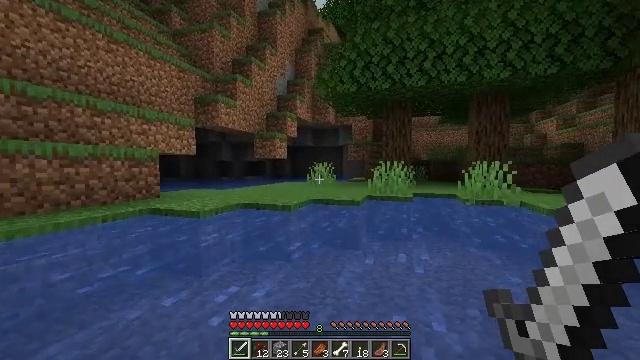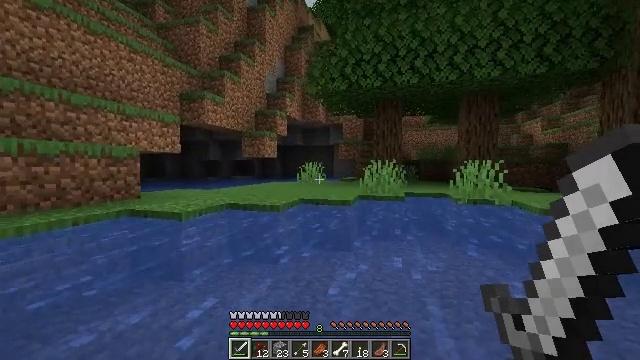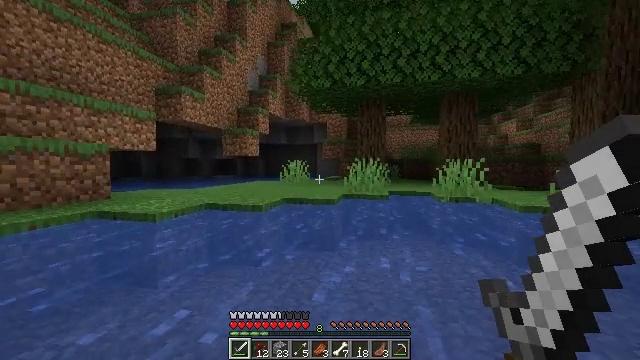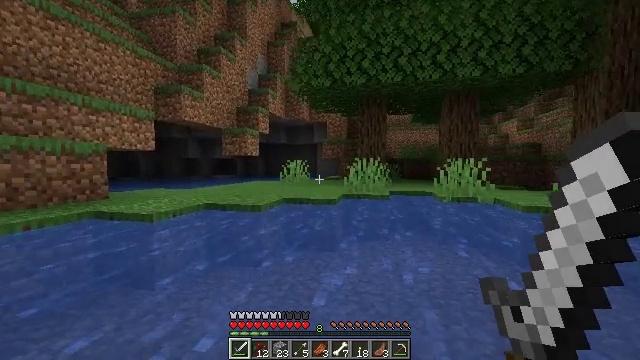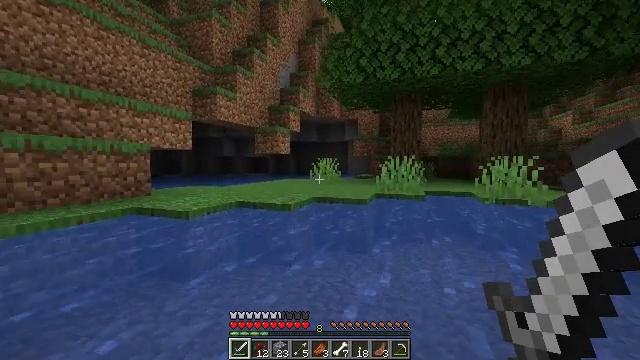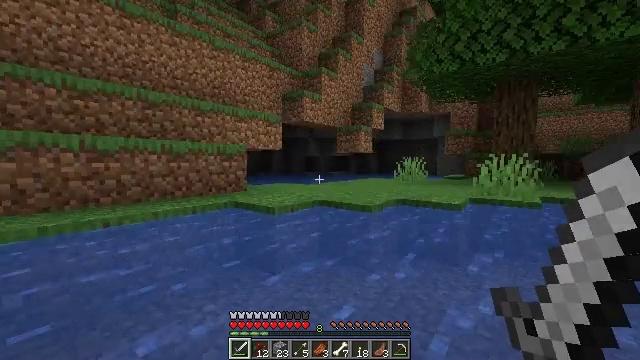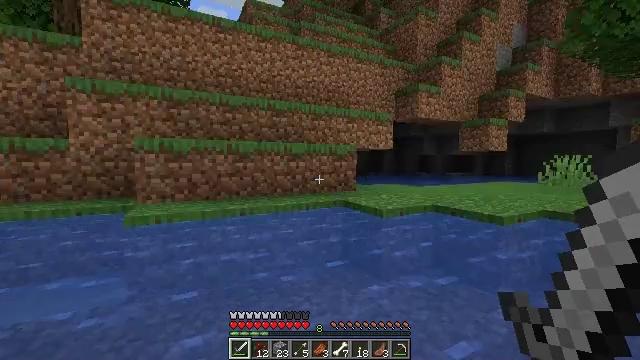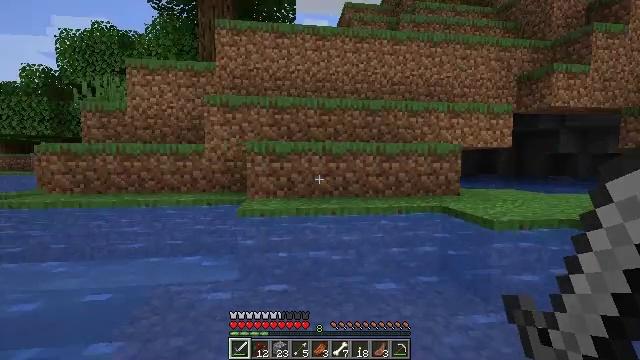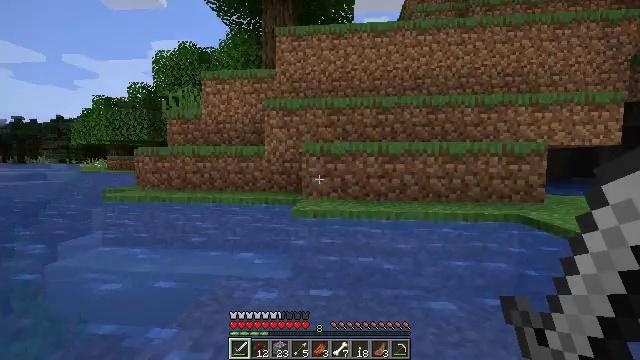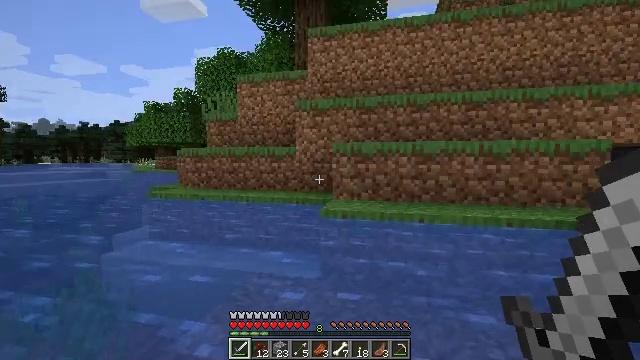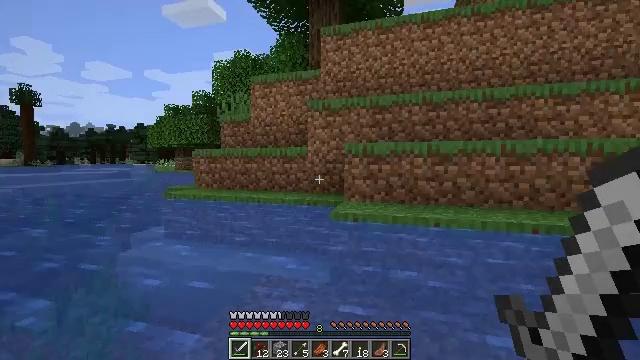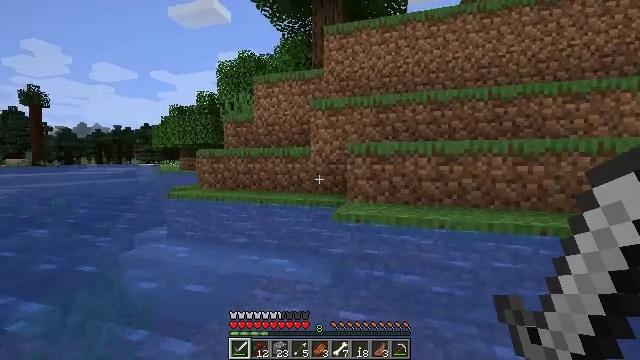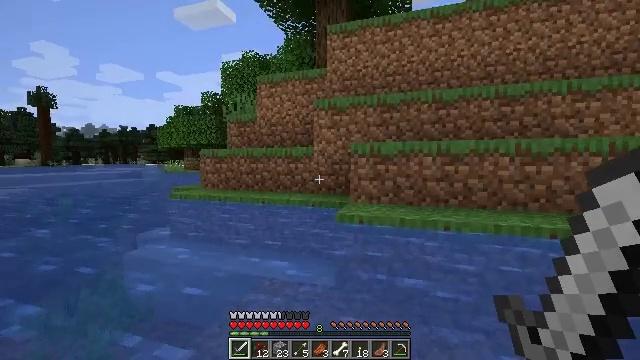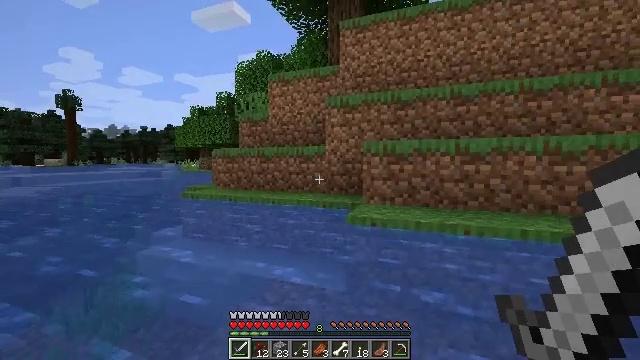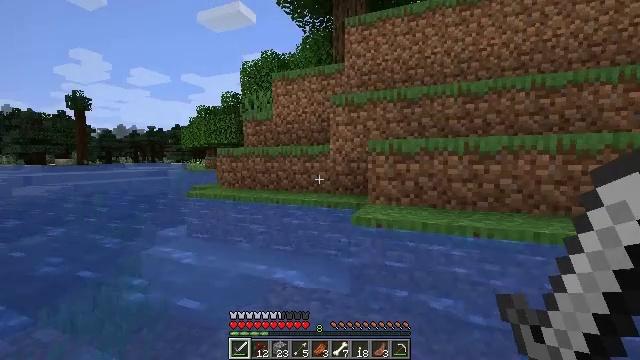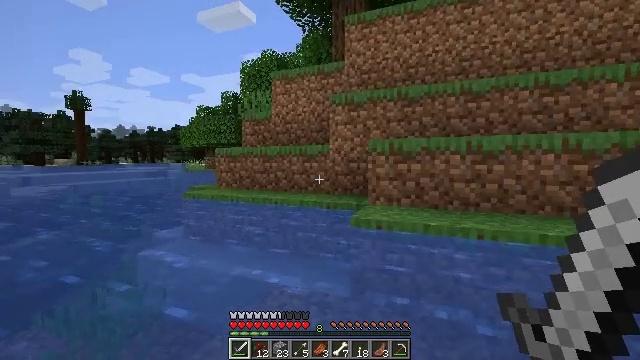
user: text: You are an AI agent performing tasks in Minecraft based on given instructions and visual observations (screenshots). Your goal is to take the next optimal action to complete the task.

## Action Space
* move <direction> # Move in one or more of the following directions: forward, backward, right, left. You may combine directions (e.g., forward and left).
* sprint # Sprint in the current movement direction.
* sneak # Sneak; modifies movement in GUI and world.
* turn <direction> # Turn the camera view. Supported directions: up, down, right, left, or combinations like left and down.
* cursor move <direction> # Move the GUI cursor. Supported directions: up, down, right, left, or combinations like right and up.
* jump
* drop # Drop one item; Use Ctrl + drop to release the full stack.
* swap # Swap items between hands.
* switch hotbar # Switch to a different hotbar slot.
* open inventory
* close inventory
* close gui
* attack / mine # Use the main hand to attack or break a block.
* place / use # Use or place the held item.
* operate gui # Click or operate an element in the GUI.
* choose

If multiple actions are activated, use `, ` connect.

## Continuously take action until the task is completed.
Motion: motion action
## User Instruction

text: Gather oak leaves by attacking.
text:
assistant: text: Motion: move forward, turn right
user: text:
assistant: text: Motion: move forward, turn right
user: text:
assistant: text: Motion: move forward
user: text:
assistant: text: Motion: move forward, turn left
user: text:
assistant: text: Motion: move forward, turn left
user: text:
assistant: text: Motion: move forward, turn left
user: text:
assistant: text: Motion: move forward, turn left
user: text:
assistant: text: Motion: move forward, turn left
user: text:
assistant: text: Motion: move forward, turn left
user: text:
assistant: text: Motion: move forward, turn left
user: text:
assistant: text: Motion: move forward
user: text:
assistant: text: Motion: move forward
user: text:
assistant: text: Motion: move forward, turn left
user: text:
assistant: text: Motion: move forward, turn left
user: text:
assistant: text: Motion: move forward
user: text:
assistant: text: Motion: move forward
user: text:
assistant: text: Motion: move forward
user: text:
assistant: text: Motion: move forward
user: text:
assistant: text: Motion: move forward
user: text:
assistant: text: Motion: move forward
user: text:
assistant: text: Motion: move forward
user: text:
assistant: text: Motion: move forward and move right
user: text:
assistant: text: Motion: move forward and move right
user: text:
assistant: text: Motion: move forward and move right
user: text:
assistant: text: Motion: move forward and move right
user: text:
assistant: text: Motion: move forward and move right
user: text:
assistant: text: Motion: move forward and move right
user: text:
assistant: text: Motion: move forward and move right
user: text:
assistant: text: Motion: move forward and move right
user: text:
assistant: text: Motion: move forward and move right